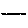
Label: line